Question:
Currently using Python 3.5.1
I've been trying to work on this code for hours. I need this for homework any tips or leads for anything im struggling tired and frustrated.
All I got was
- - - -
What I need is HB HB HB
HB HB HB HB
This is my first programming class so all we really worked on was If, else, print, input, while, if i in range, and other basic python statements.
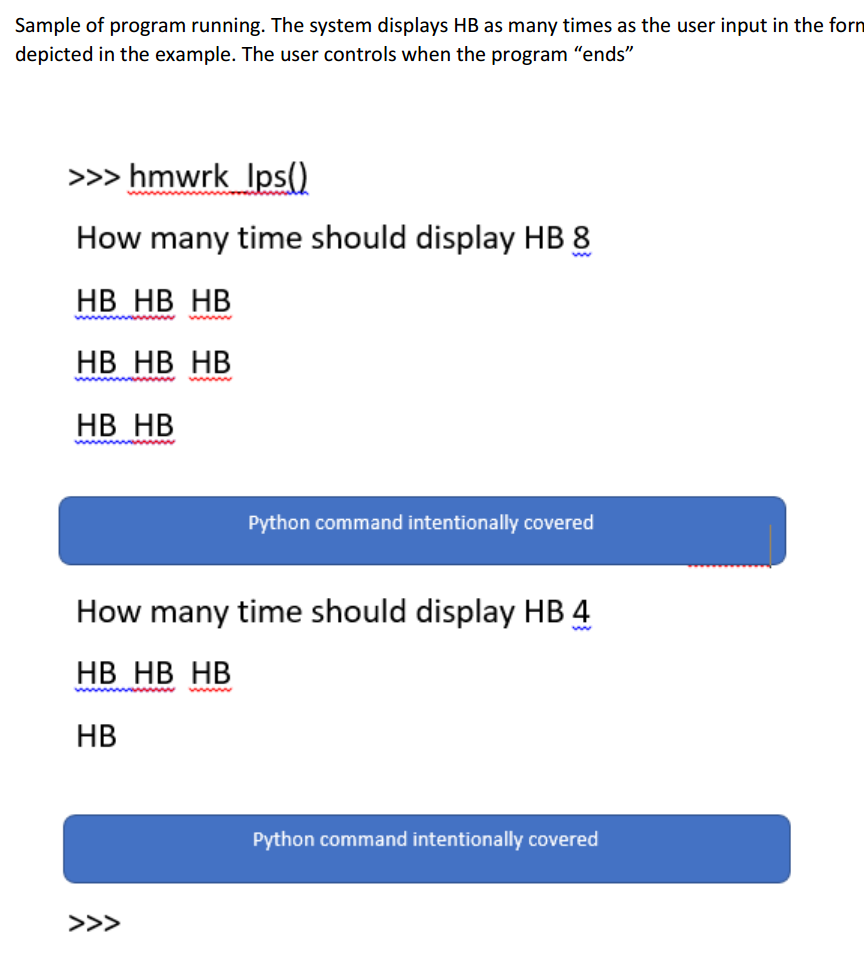
Answer: There are two aspects here:
1. printing 'HB' on the same line multiple times
2. adding a new line every 3 times HB prints
To get HB to print on the same line, you add additional arguments to the print function like this:
print('HB', end='')
The default end is a new line, so this changes it to print on one line.
To have a new line added after every 3 prints, the easiest way is to use the modulus operator (%) so that you add a new line when division by 3 has a 0 remainder.
One way to achieve this for your example would be this:
'''
num_times = int(input('How many times should display HB '))
for i in range(num_times):
print('HB ', end='')
if (i + 1)%3 == 0:
print('
')
'''